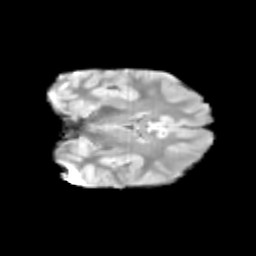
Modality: T2w
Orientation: coronal
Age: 10
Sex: male
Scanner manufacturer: siemens
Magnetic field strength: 3 T
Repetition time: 3.8 s
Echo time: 0.07 s